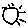
Label: sun